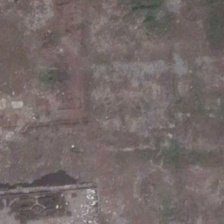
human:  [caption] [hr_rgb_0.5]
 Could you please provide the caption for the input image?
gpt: it is a large piece of bareland .

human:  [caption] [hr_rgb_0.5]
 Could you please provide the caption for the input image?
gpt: it is a large piece of bareland .

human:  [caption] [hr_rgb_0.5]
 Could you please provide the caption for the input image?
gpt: it is a large piece of bareland .

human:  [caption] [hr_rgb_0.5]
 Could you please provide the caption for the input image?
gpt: it is a large piece of bareland .

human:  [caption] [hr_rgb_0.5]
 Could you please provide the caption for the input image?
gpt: it is a large piece of bareland .